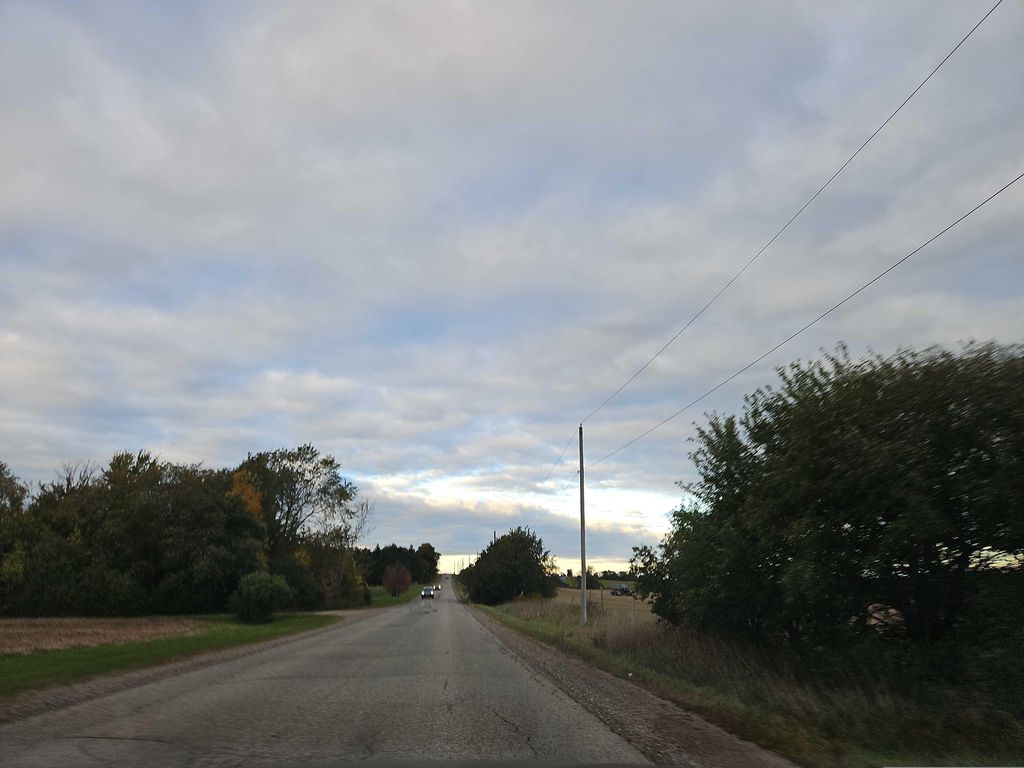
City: kitchener-waterloo